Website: macys
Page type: billing-address
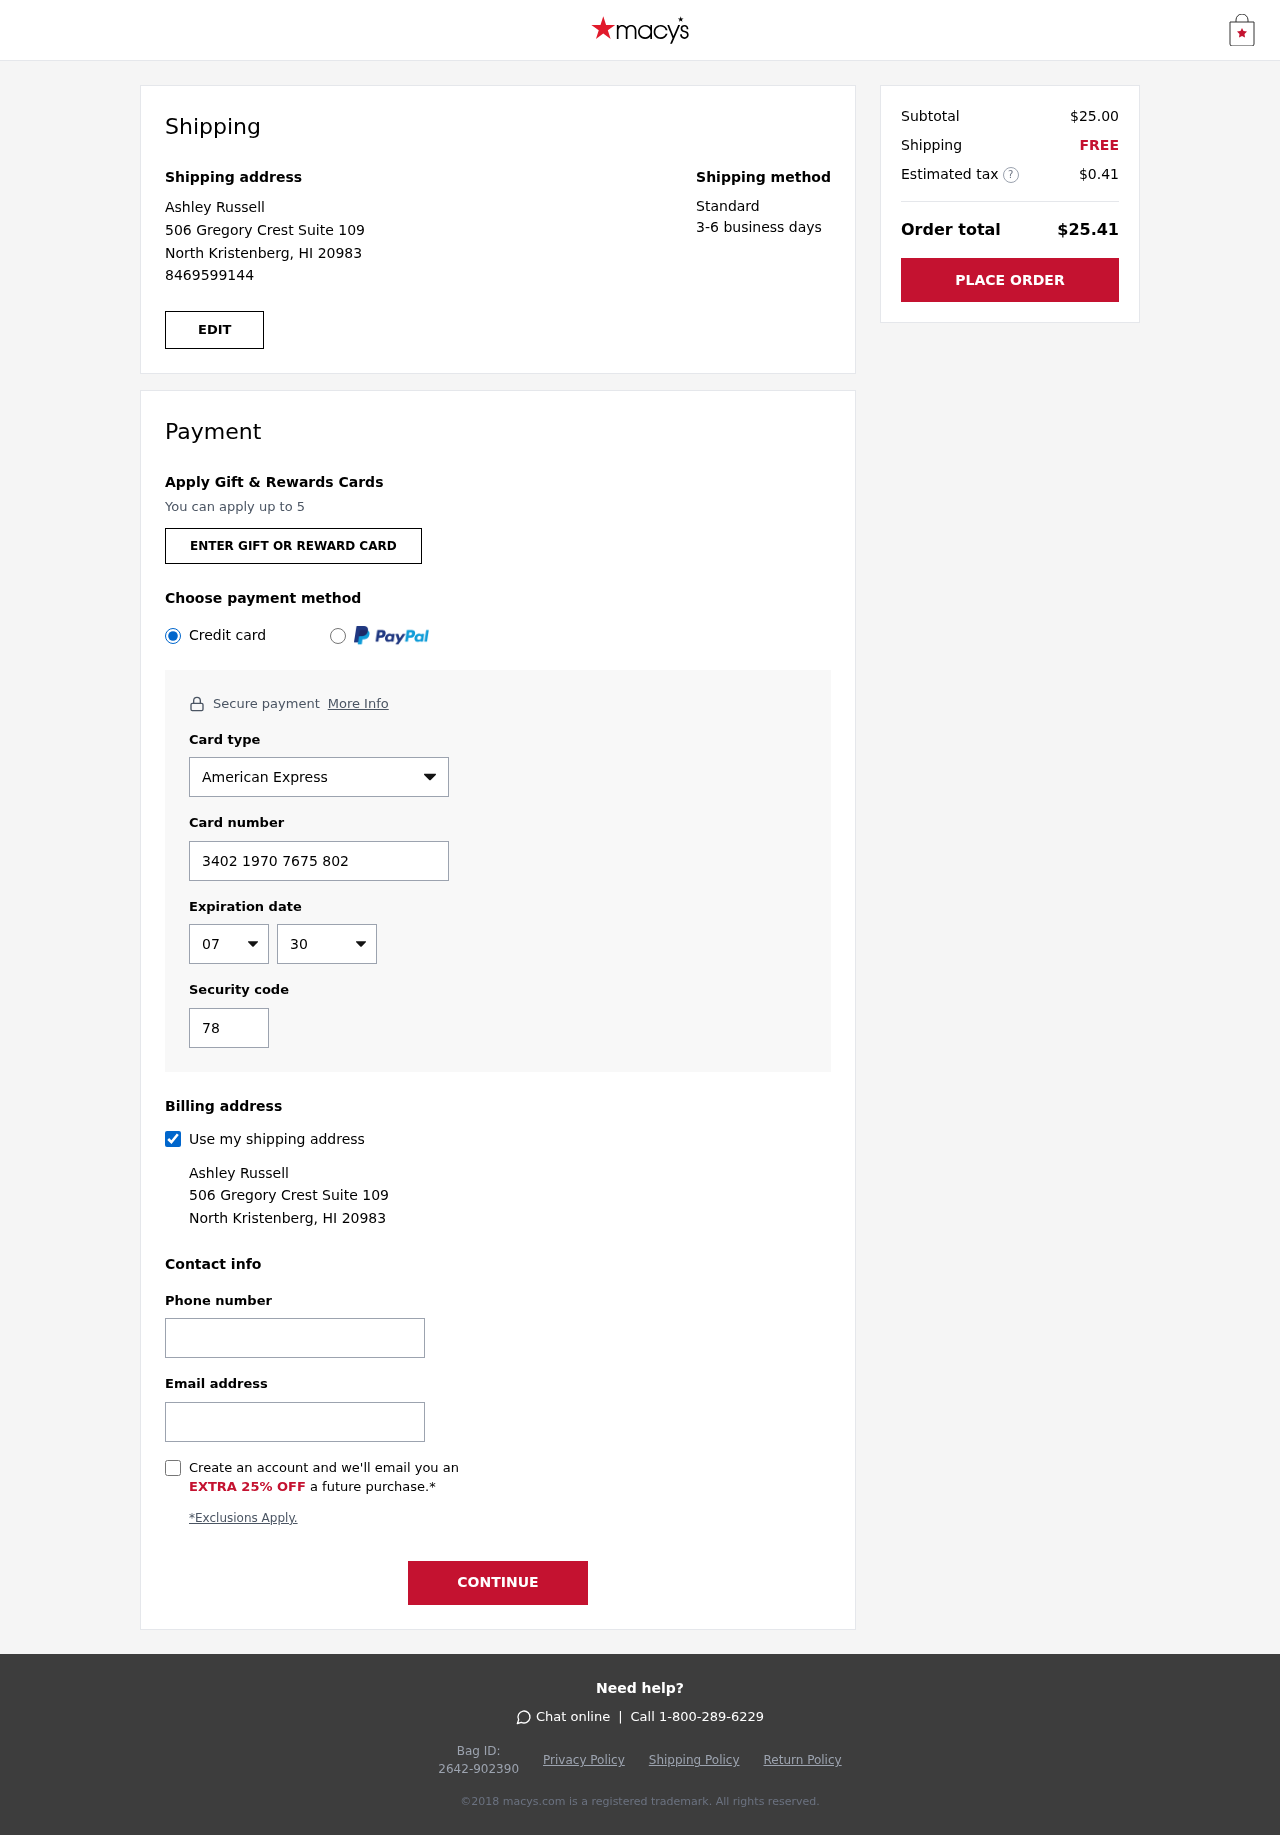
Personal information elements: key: PII_CARD_CVV
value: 7849
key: PII_CARD_EXPIRY_MONTH
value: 07
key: PII_CARD_EXPIRY_YEAR
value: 30
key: PII_CARD_NUMBER
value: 3402 1970 7675 802
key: PII_CARD_TYPE
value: American Express
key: PII_EMAIL
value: ashley_russell@hotmail.com
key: PII_FULLNAME
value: Ashley Russell
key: PII_PHONE
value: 8469599144
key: PII_STREET
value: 506 Gregory Crest Suite 109
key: PII_CITY_STATE_ZIP
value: North Kristenberg, HI 20983
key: PII_FIRSTNAME
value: Ashley
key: PII_LASTNAME
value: Russell
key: PII_FULLNAME2
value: Ashley Russell
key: PII_FULLNAME3
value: Ashley Russell
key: PII_FIRSTNAME2
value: Ashley
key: PII_FIRSTNAME3
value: Ashley
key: PII_LASTNAME2
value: Russell
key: PII_LASTNAME3
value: Russell
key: PII_FIRSTNAME_DERIVED
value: Ashley
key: PII_LASTNAME_DERIVED
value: Russell
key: PII_FULLNAME_DERIVED
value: Ashley Russell
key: PII_NAME_FULL_DERIVED
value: Ashley Russell
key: PII_PHONE2
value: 8469599144
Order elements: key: ORDER_SUBTOTAL
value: $25.00
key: ORDER_SHIPPING_COST
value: FREE
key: ORDER_TAX
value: $0.41
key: ORDER_TOTAL
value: $25.41